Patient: sex F, age 43
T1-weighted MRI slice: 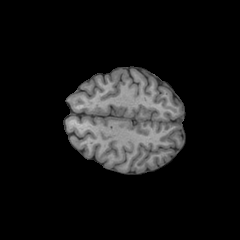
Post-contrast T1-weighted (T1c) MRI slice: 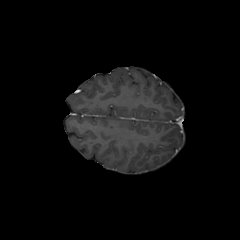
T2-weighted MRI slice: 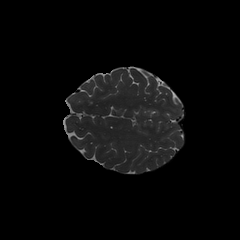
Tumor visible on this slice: no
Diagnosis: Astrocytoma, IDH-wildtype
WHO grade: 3